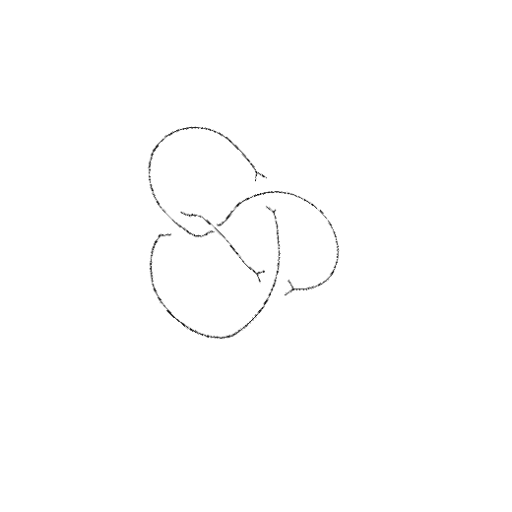
Crossing number: 4